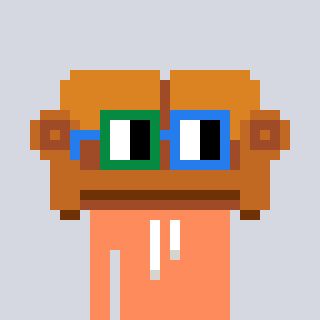
a pixel art character with square green and blue glasses, a couch-shaped head and a peachy-colored body on a cool background